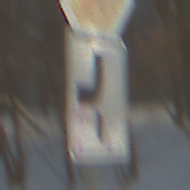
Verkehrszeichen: VerlaufVorfahrtsstrasse7
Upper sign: Stop
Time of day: MorningAfternoon
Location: Outdoor (Suburban)
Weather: PartlyCloudy
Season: NotSpecified
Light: Natural